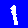
Digit: 1